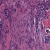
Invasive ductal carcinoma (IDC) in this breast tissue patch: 1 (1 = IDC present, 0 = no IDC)